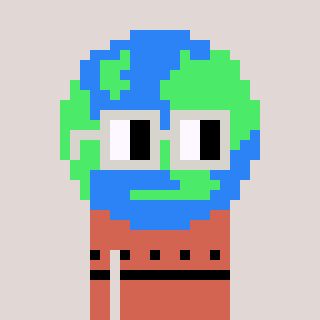
a pixel art character with square light gray glasses, a earth-shaped head and a peachy-colored body on a warm background